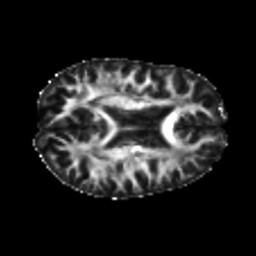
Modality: FA
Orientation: axial
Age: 21
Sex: female
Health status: healthy
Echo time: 0.074 s